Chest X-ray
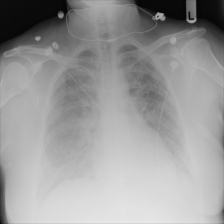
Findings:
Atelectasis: negative
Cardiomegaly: negative
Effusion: negative
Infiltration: negative
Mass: negative
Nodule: negative
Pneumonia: negative
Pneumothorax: negative
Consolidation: negative
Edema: positive
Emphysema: negative
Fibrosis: negative
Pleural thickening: negative
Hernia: negative